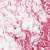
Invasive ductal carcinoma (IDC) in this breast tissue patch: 0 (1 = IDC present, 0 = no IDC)